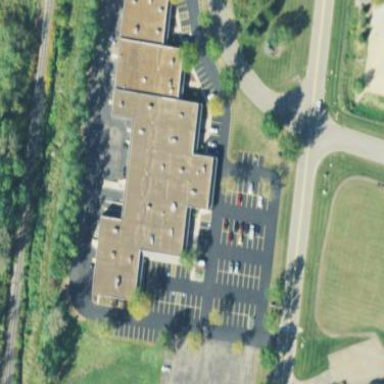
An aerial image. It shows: Commercial building.